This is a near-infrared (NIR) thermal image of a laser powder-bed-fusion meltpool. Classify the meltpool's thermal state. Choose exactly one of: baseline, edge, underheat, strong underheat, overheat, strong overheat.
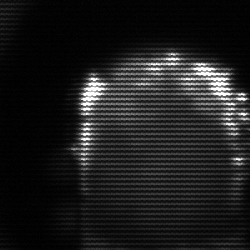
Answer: baseline